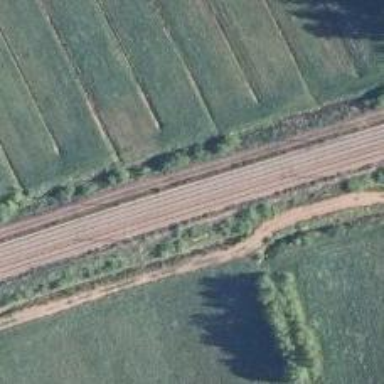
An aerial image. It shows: Railway track with continuous electrified contact line.